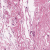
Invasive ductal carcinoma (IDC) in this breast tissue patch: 0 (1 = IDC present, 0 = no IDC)